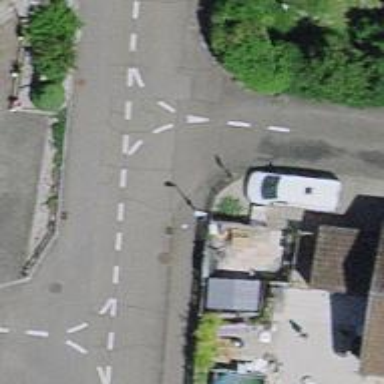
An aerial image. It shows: Residential road.